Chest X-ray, PA view. Patient: 39 years old, sex M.
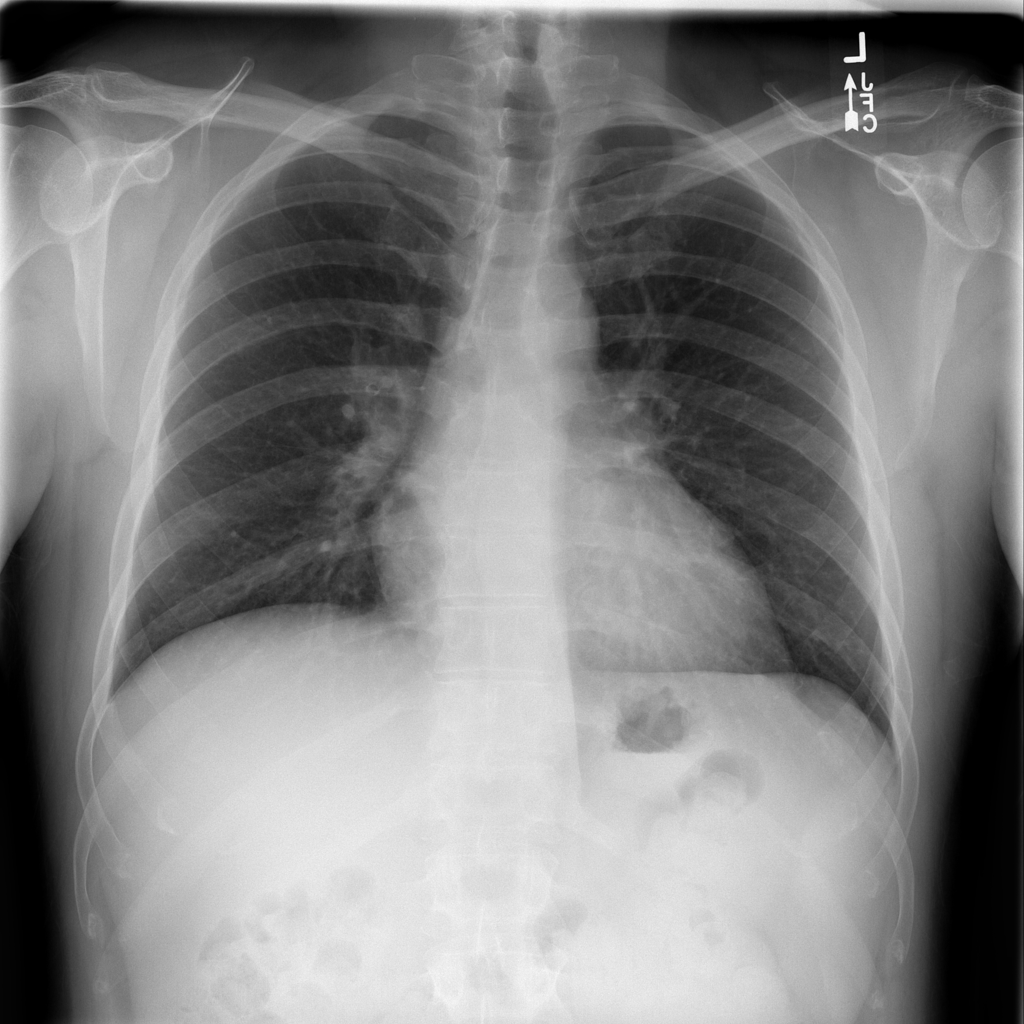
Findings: No Finding